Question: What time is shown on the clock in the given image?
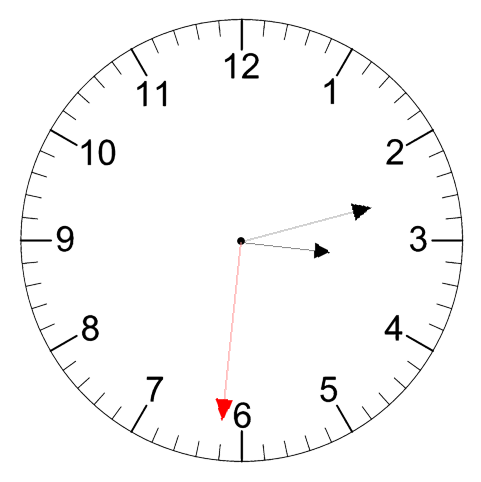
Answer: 03:12:31